Field crop: maize
Growth stage: 2
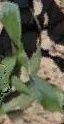
Species: maize